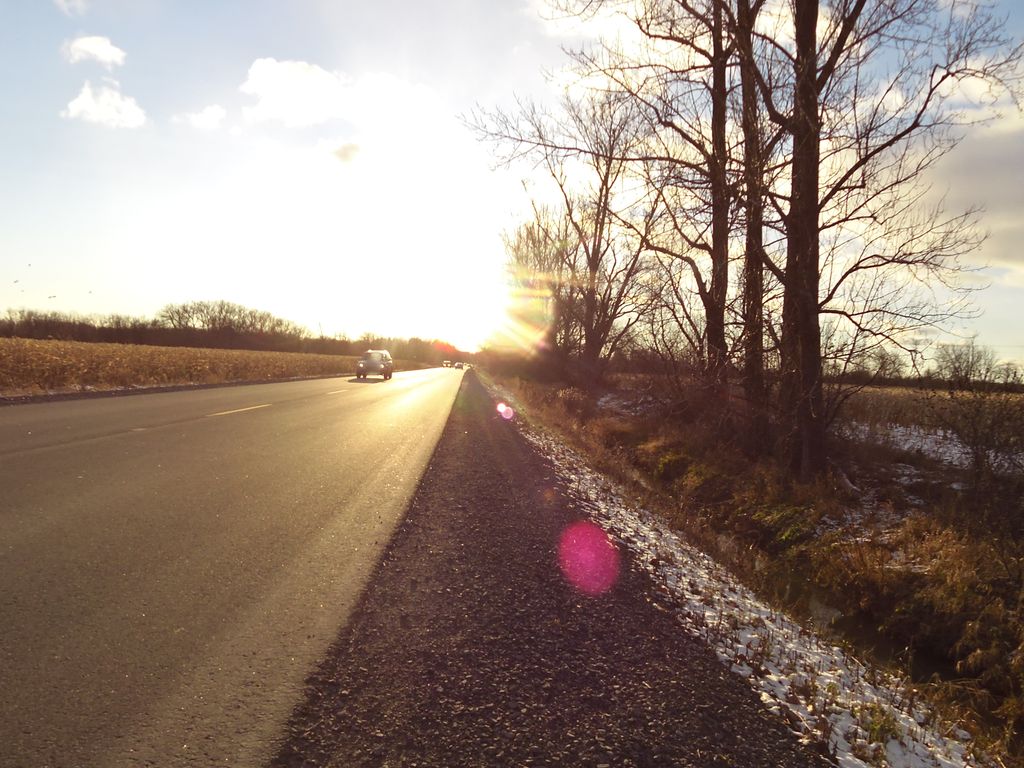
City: ottawa-gatineau